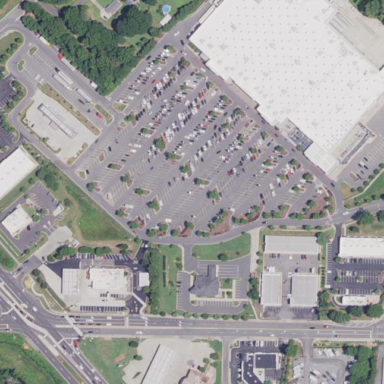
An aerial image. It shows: Retail area.